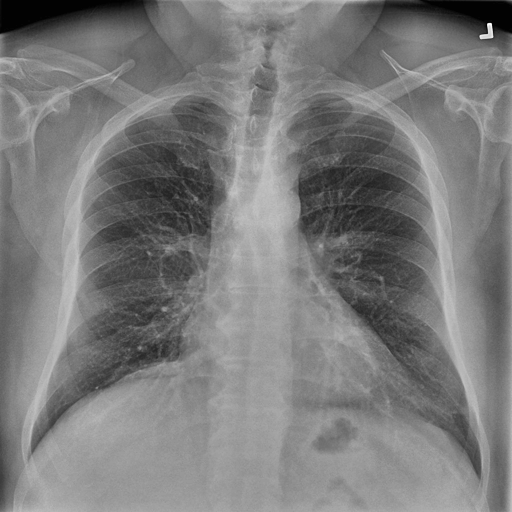
Finding: NORMAL